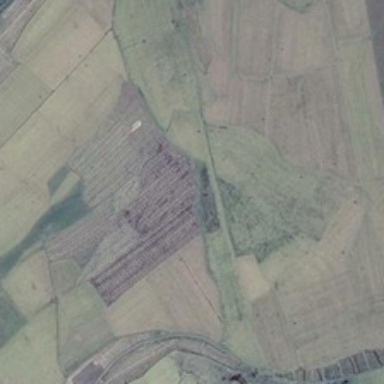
Many pieces of farmlands are together .